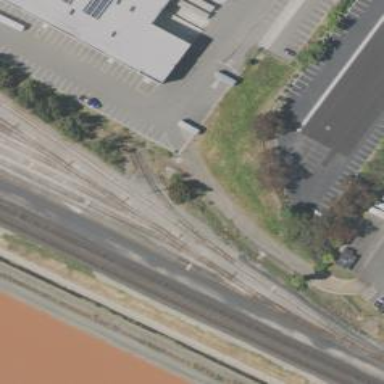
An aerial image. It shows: Railway yard.